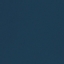
Land use / land cover: SeaLake